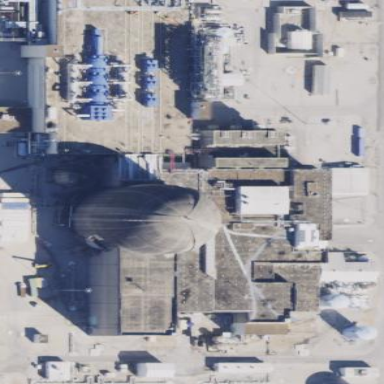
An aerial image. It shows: Building with nuclear power generator inside.